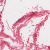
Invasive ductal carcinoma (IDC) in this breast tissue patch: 0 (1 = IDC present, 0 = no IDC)